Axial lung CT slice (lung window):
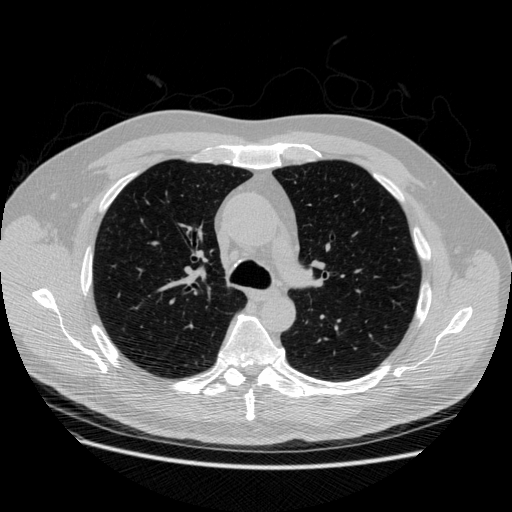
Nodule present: no